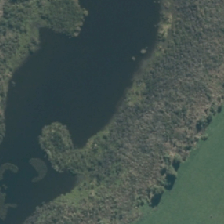
Land cover: lake_pond